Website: macys
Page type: customer-info-address
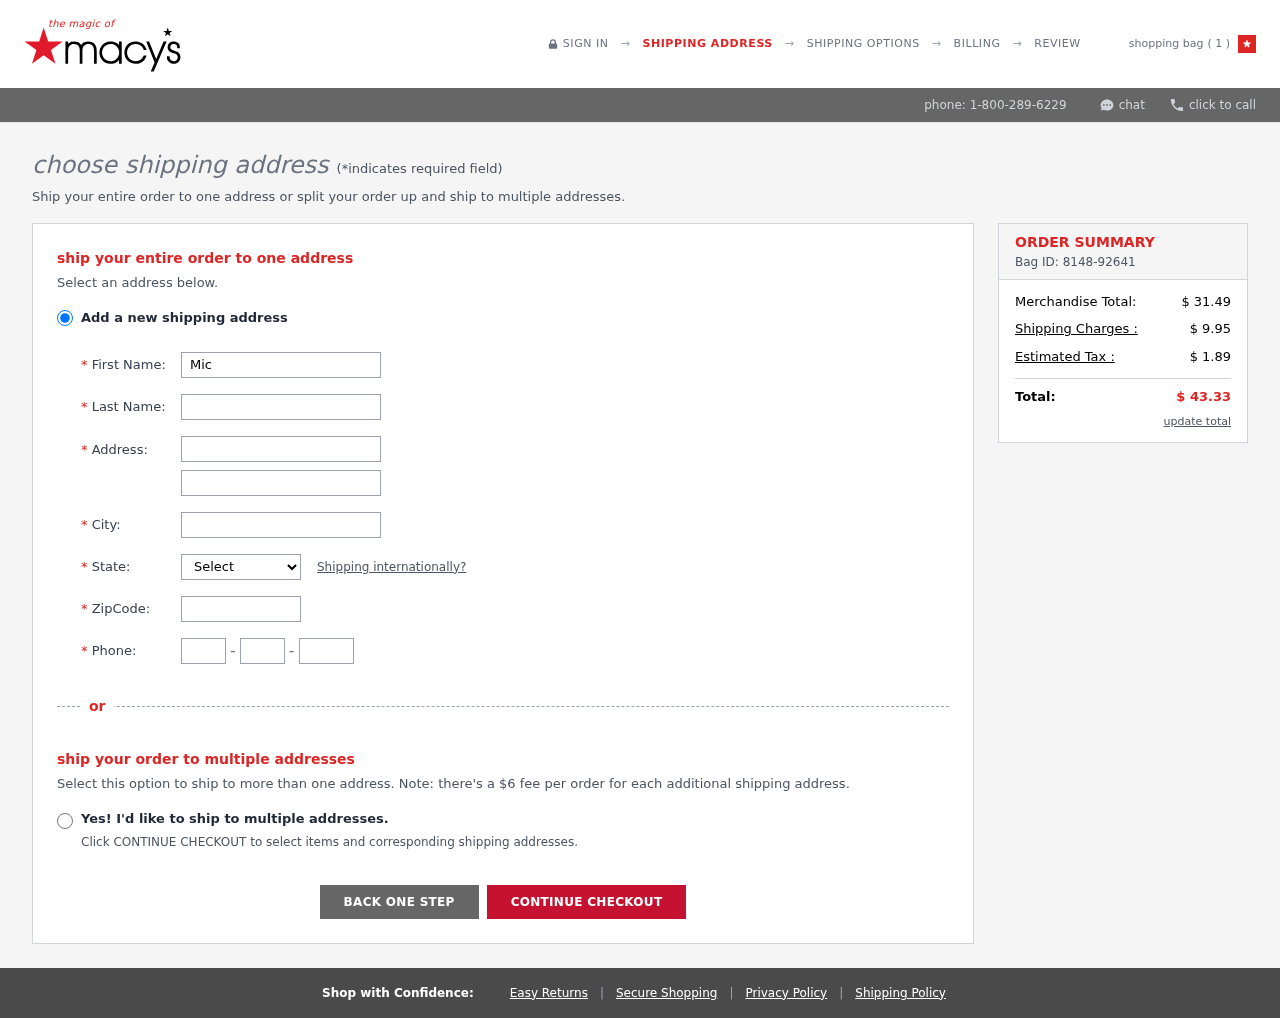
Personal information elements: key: PII_CITY
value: Bradfordtown
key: PII_FIRSTNAME
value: Michael
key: PII_LASTNAME
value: Cummings
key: PII_PHONE_AREA
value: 596
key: PII_PHONE_PREFIX
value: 911
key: PII_PHONE_SUFFIX
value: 9583
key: PII_POSTCODE
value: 68627
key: PII_STATE_ABBR
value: NC
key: PII_STREET
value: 3206 West Brook
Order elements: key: ORDER_NUM_ITEMS
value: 1
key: ORDER_ID
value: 8148-92641
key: ORDER_SUBTOTAL
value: $ 31.49
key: ORDER_SHIPPING_COST
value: $ 9.95
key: ORDER_TAX
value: $ 1.89
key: ORDER_TOTAL
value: $ 43.33